Question: I'm using PHP/Java bridge for the gain capital API which you can found <URL>, I'm trying to use the API by creating an object for that and here is the code that i'm using in PHP,
'''
ini_set('display_errors',1);
require_once("http://localhost:8080/jsp/java/Java.inc");
$application = java_context()->getServletContext();
$configFile = new java("java.util.Properties");
$epaymentpipe = new java("com.gain.rateservice.*");
'''
But it throws the error as follows.
'''
Fatal error: Uncaught [[o:Exception]:"java.lang.Exception: CreateInstance failed: new com.gain.rateservice.msg. Cause: java.lang.ClassNotFoundException: com.gain.rateservice.msg VM: 1.6.0_20@http://java.sun.com/" at: #-10 org.apache.catalina.loader.WebappClassLoader.loadClass(WebappClassLoader.java:1438) #-9 org.apache.catalina.loader.WebappClassLoader.loadClass(WebappClassLoader.java:1284) #-8 java.lang.Class.forName0(Native Method) #-7 java.lang.Class.forName(Class.java:264) #-6 php.java.bridge.Util.classForName(Util.java:1518) #-5 php.java.bridge.JavaBridge.CreateObject(JavaBridge.java:445) #-4 php.java.bridge.Request.handleRequest(Request.java:458) #-3 php.java.bridge.Request.handleRequests(Request.java:500) #-2 php.java.bridge.http.ContextRunner.run(ContextRunner.java:145) #-1 php.java.bridge.ThreadPool$Delegate.run(ThreadPool.java:60) #0 http://localhost:8080/jsp/java/Java.inc(232): java_ThrowExceptionProxyFactory->getProxy(4, 'java.util.Prope...', 'T', false) #1 http://localhost:8080/jsp/java/Java.inc(360): java_Ar in http://localhost:8080/jsp/java/Java.inc on line 195
'''
Since i don't know java, i could not able to fix this error. Any help on this would be greatly appreciated. Here is the screenshot of what i'm getting exactly.

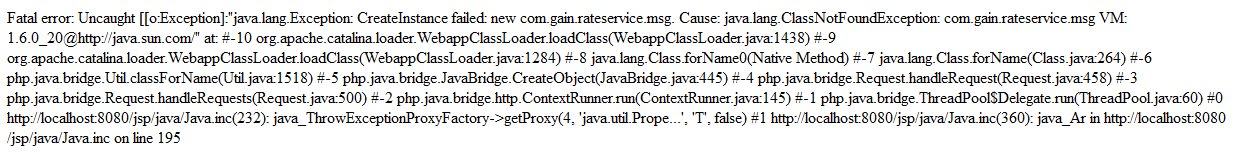
Answer: The error says that Java can't find the class 'com.gain.rateservice.msg'.
It should be included either by:
1) Including it in a classpath that you tell Java about when you run the instance.
2) Including it in the Jar/War you're building and passing to Java.
How to do either depends on exactly how you're invoking or building the Java side of things, but if you're running it from the command line it would be something like:
java -jar HelloWorld.jar -cp /path/to/GainRateserviceFolder/